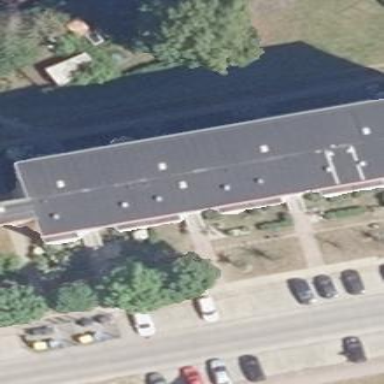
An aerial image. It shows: Residential building with flat roof.